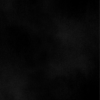
Label: dusty